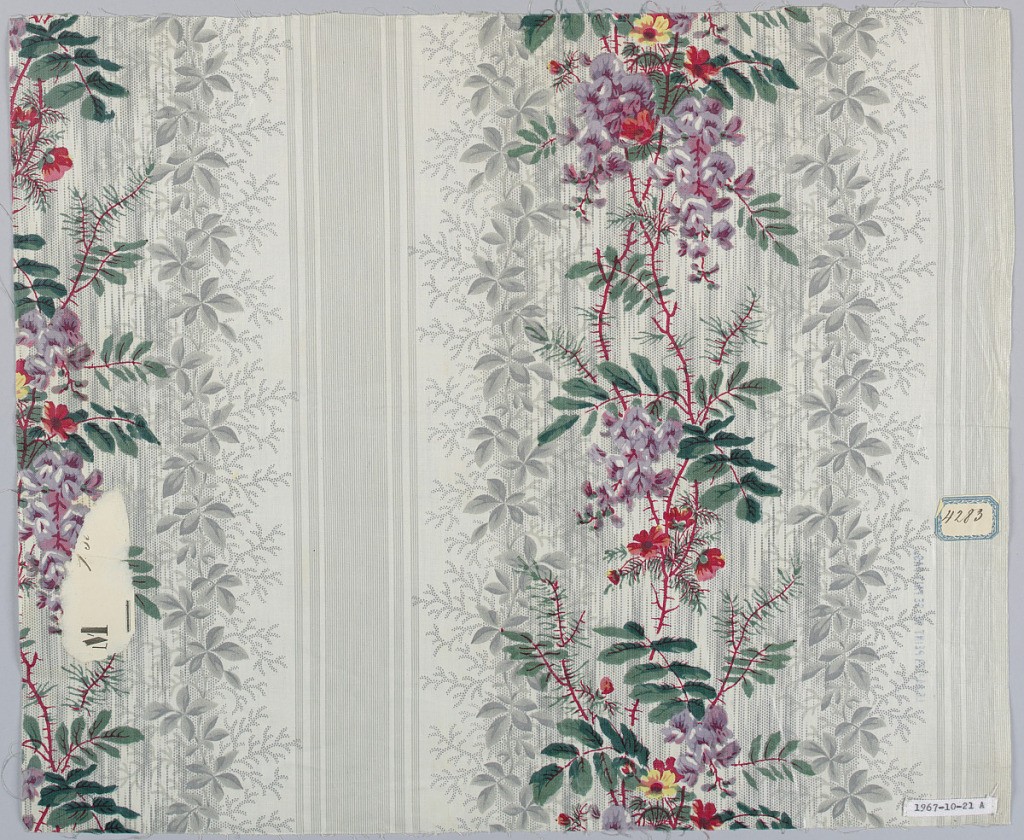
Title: Textile
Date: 1851–63
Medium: cotton Technique: printed by engraved roller and block printed
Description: A) Grey ground of stripes and foliage over-printed in design of flowering vine.
B) Similar ground to A but printed in clusters of natural size rosebuds.
C) Same ground effect as A but in blue; pattern over-printed of rose clusters with a birds nest and bird.